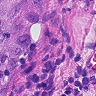
Metastatic tissue present: yes